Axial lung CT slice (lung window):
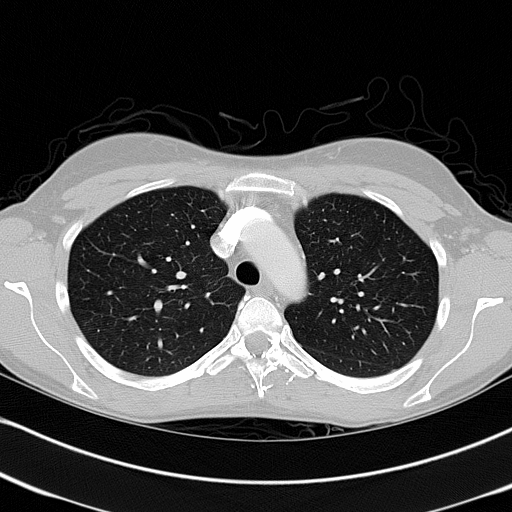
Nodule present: no